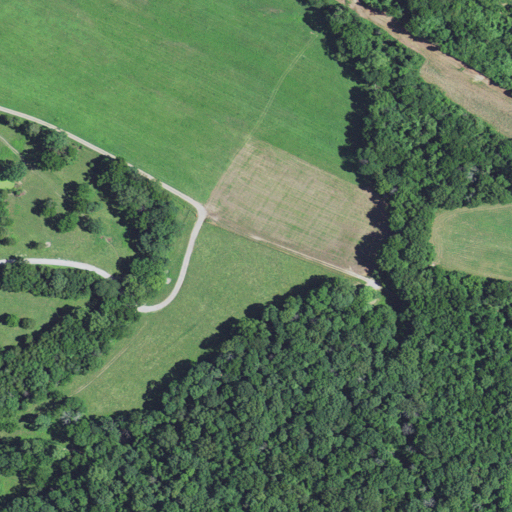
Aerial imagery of valley in Missouri named Fort Diggings Hollow containing deciduous forest, pasture, and mixed forest